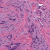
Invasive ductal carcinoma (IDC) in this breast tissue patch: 1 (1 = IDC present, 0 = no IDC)